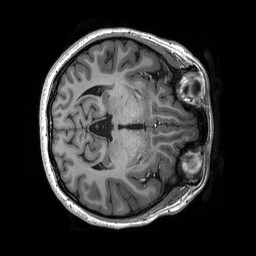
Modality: T1w
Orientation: axial
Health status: healthy
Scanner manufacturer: siemens
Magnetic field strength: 3 T
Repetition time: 2.53 s
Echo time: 0.00227 s